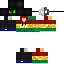
A male skeleton skin with dark skin, wearing black bald dressed in a red hoodie and black pants, featuring a closed mouth.